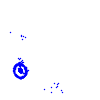
Particle: electron